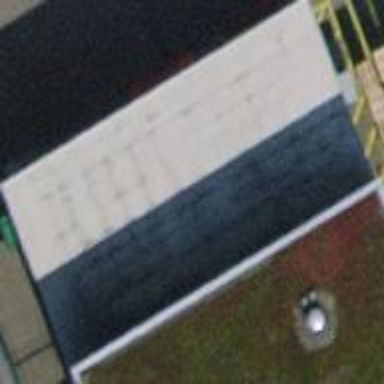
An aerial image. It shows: Close-up view of roof part of building.